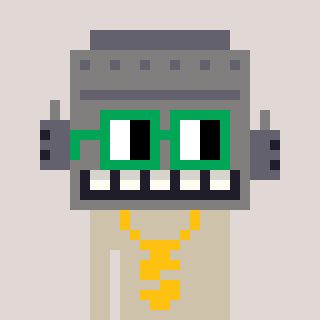
a pixel art character with square green glasses, a robot-shaped head and a bege-colored body on a warm background